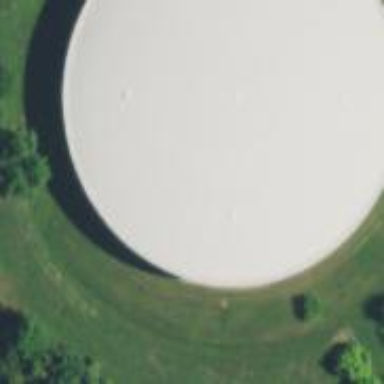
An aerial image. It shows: Water tank building with storage tank containing water.